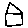
Label: house